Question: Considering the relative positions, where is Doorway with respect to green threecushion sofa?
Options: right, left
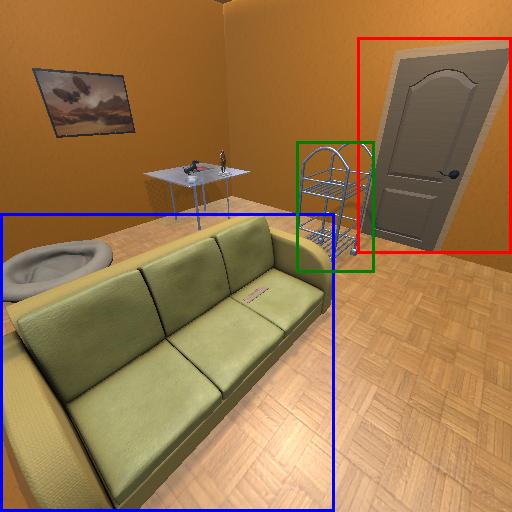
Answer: right